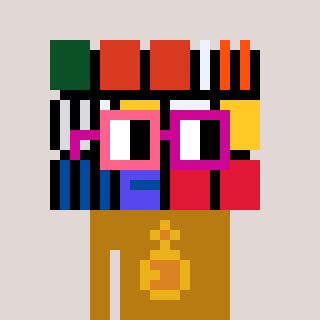
a pixel art character with square pink and red glasses, a abstract-shaped head and a gold-colored body on a warm background